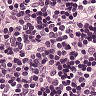
Metastatic tissue present: no